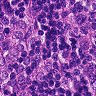
Metastatic tissue present: yes